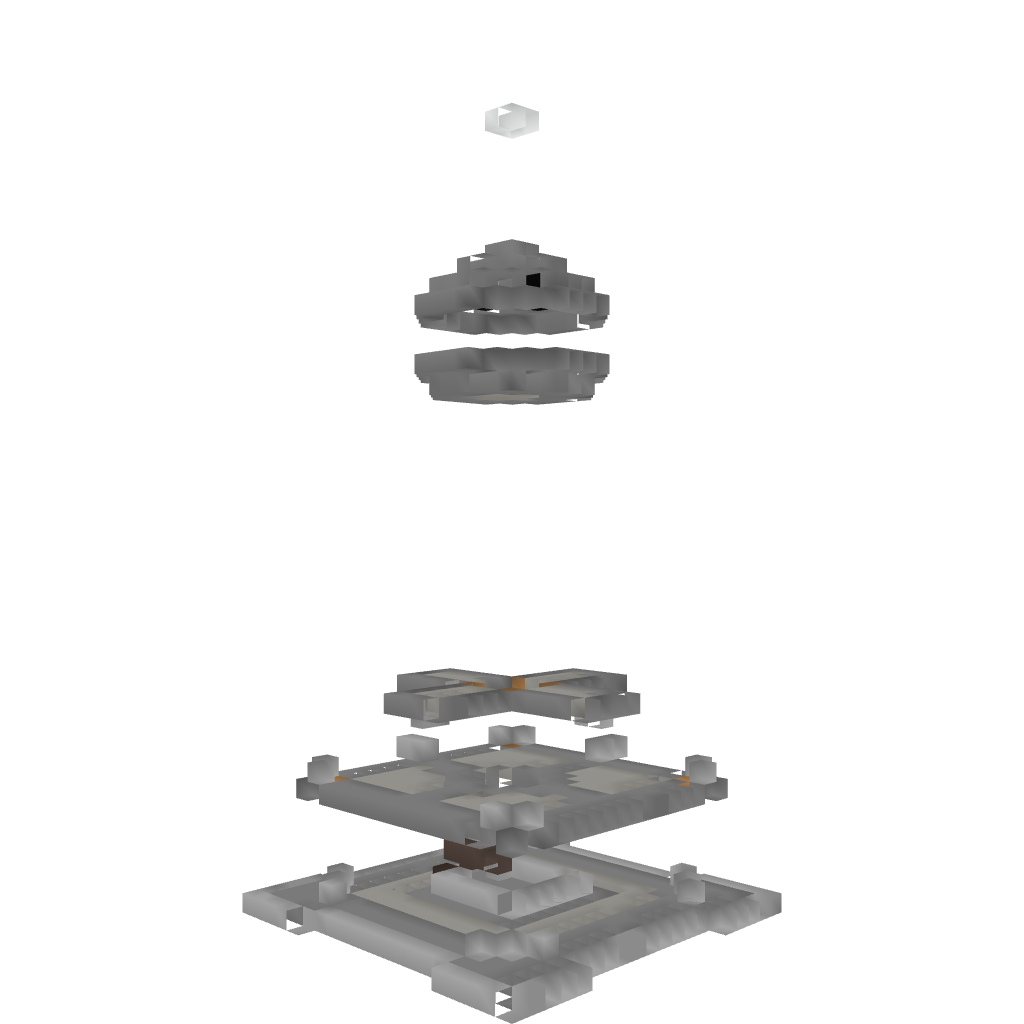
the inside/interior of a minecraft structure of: Tower